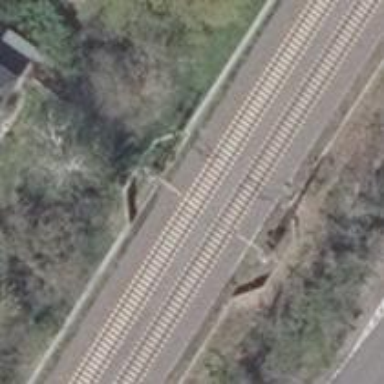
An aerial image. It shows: Milestone along the railway track with catenary mast.